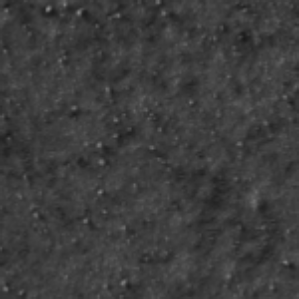
Label: frost